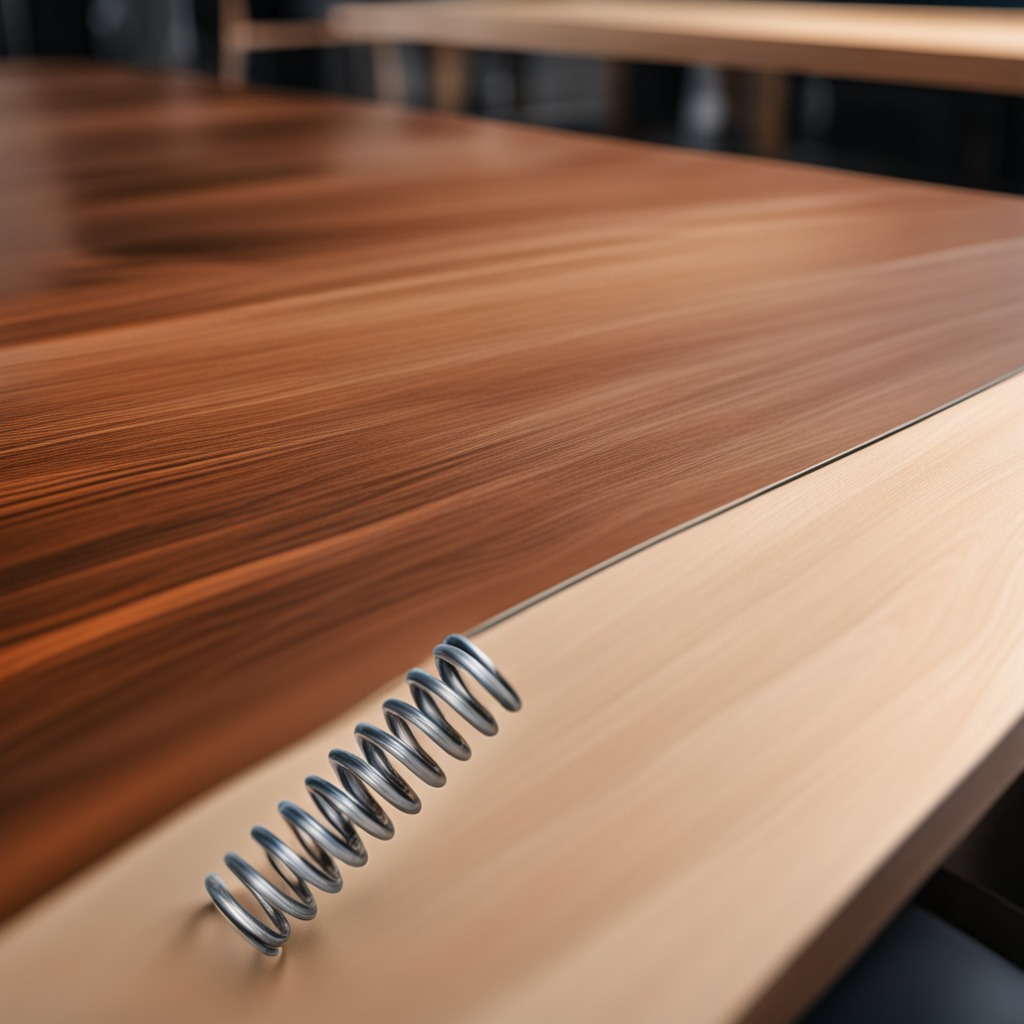
A coiled metal spring is lying on the wooden table in a carpentry studio rich wood textures side lighting.